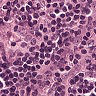
Metastatic tissue present: yes